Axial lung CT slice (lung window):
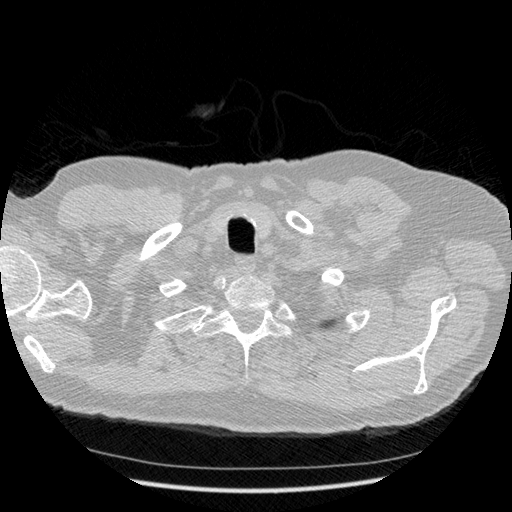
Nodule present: no